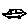
Label: car